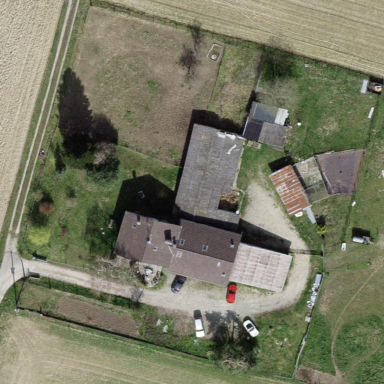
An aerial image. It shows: Farmyard area.